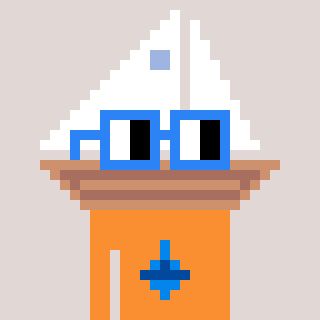
a pixel art character with square blue glasses, a sailboat-shaped head and a orange-colored body on a warm background